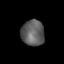
Tissue: lung
Cell type: T cells
Senescence score: 0.1662
Nuclear area (px): 583
Mean DAPI intensity: 94.405